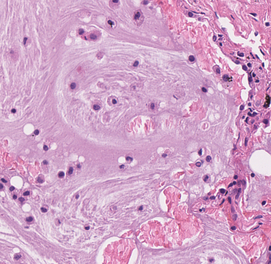
Tumor epithelial tissue: no
Tumor-associated stroma tissue: no
Normal tissue: yes